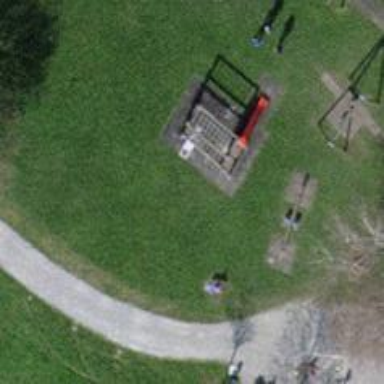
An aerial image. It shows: Playground with swings.